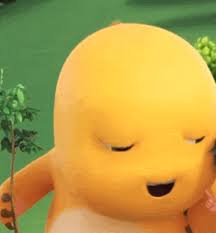
Label: nailong